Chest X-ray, PA view. Patient: 28 years old, sex M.
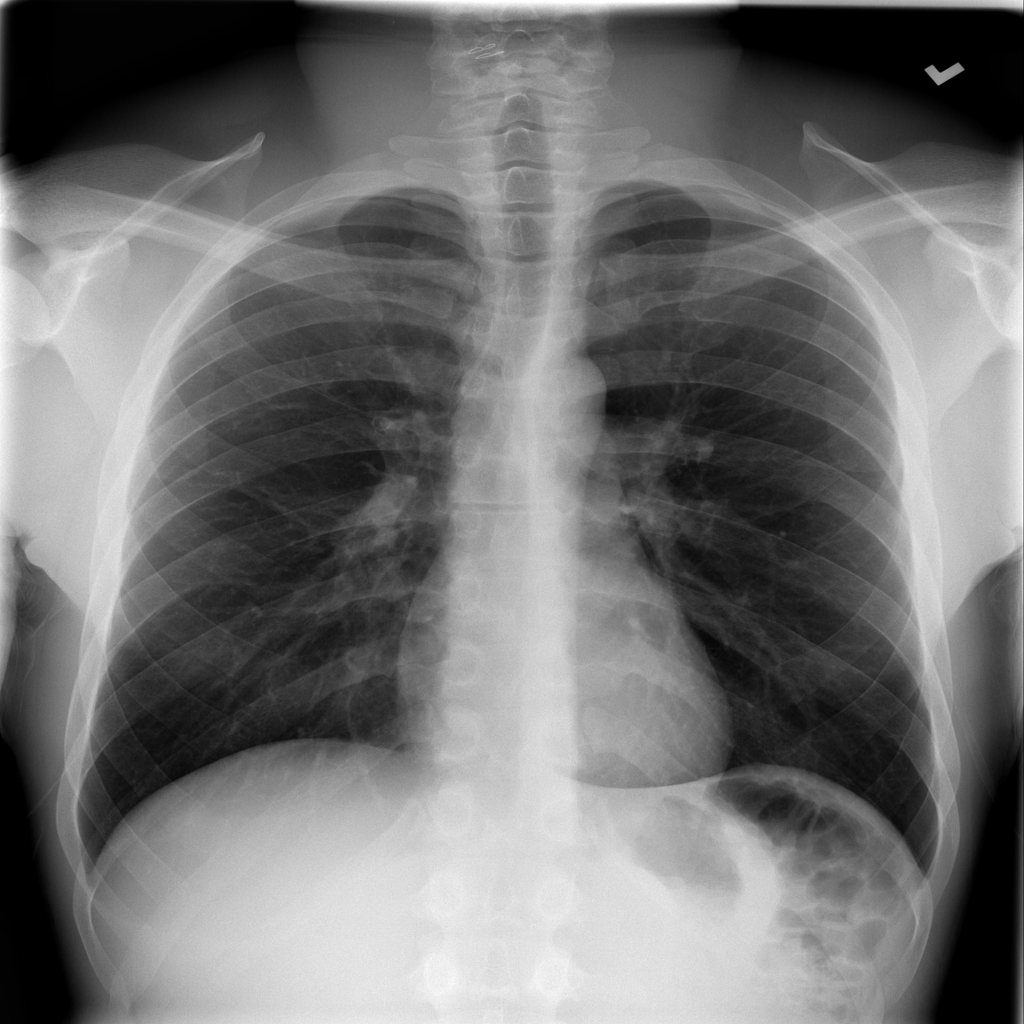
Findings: Infiltration